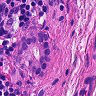
Metastatic tissue present: yes